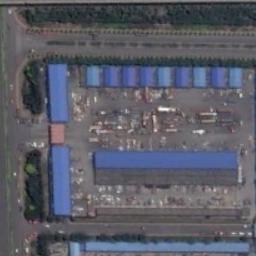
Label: industrial_area